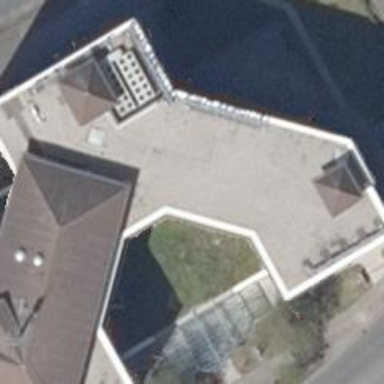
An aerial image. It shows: Office building.